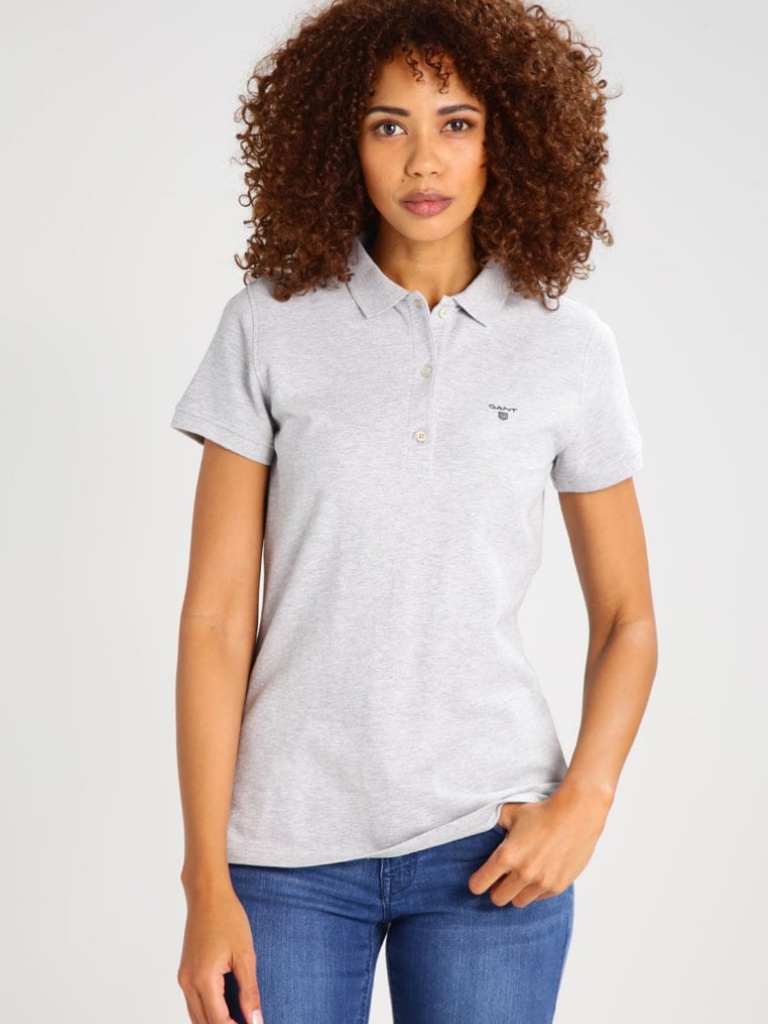
cotton relaxed short sleeve hip length Untucked collared polo